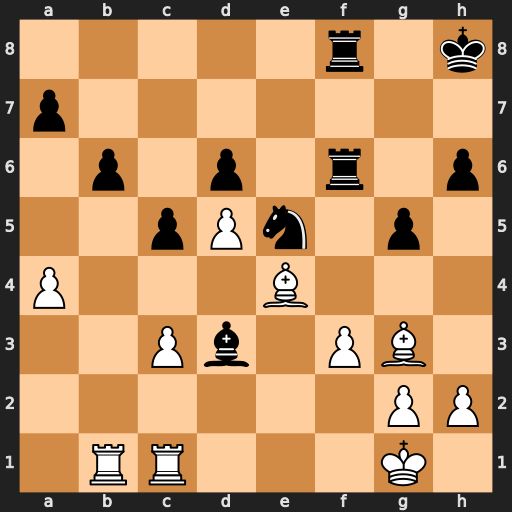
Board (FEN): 5r1k/p7/1p1p1r1p/2pPn1p1/P3B3/2Pb1PB1/6PP/1RR3K1
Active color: w
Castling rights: -
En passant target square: -
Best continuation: Bxe5 Bxb1 Bxf6+